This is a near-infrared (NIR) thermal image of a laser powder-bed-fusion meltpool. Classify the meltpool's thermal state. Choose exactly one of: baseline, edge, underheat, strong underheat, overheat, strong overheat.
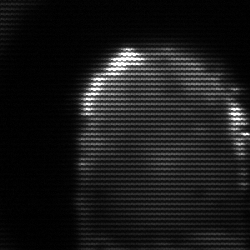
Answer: baseline